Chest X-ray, PA view. Patient: 36 years old, sex F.
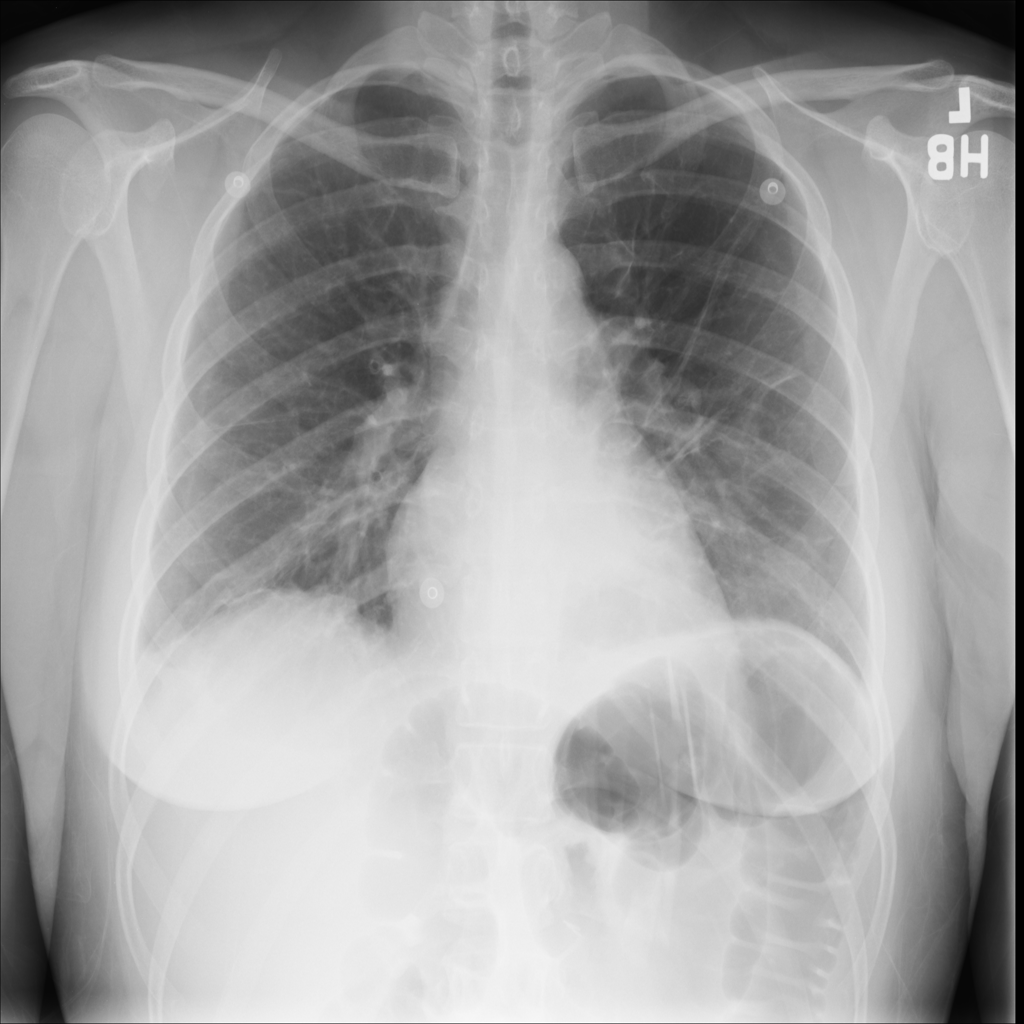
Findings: Atelectasis, Effusion, Pneumonia